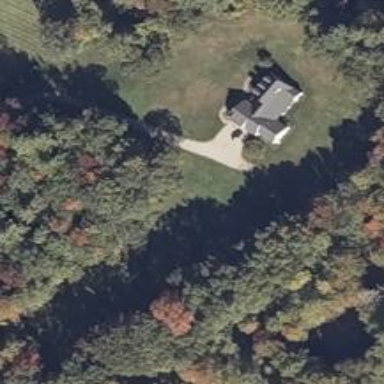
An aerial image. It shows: Driveway.